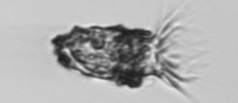
Label: Tintinnopsis